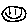
Label: smiley face